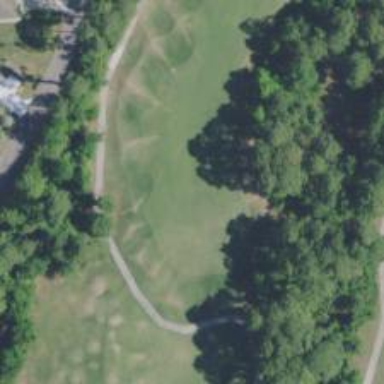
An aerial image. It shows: Golf hole.